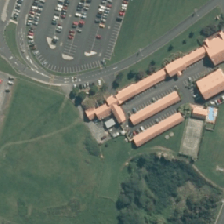
Land cover: urban_build_up